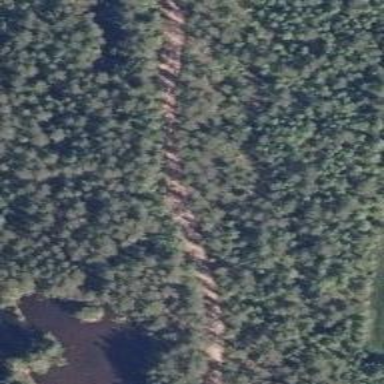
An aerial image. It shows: Unclassified road with grade 2 track type.